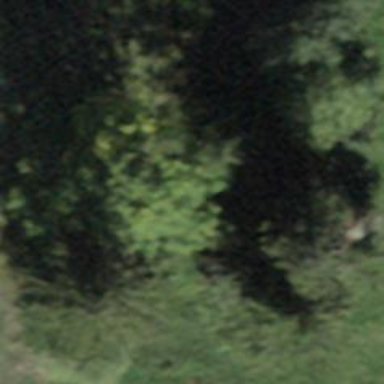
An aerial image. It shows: Forest area.